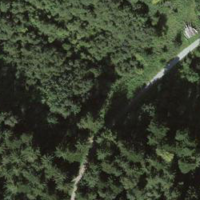
EUNIS habitat code: 43
Species observed at this site:
Aruncus dioicus
Petasites albus